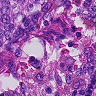
Metastatic tissue present: yes